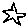
Label: star